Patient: sex M, age 57
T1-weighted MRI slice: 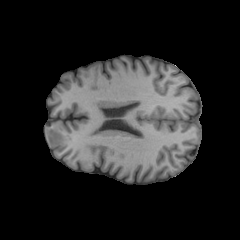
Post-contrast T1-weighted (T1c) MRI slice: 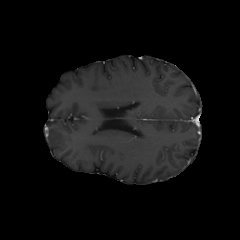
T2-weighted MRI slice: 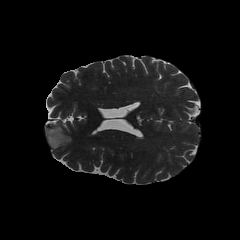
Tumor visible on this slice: yes
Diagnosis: Oligodendroglioma, IDH-mutant, 1p/19q-codeleted
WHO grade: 2